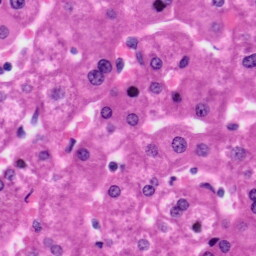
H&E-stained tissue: Liver